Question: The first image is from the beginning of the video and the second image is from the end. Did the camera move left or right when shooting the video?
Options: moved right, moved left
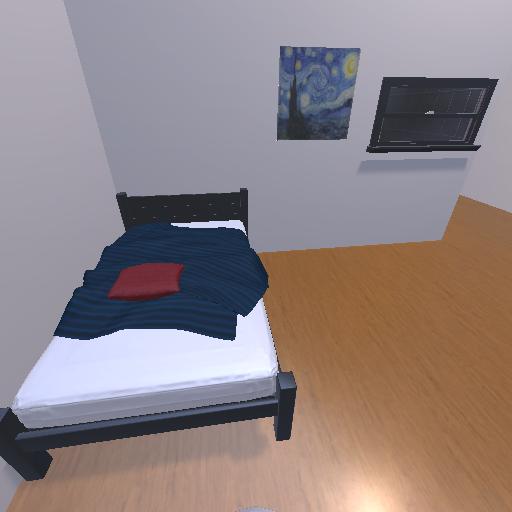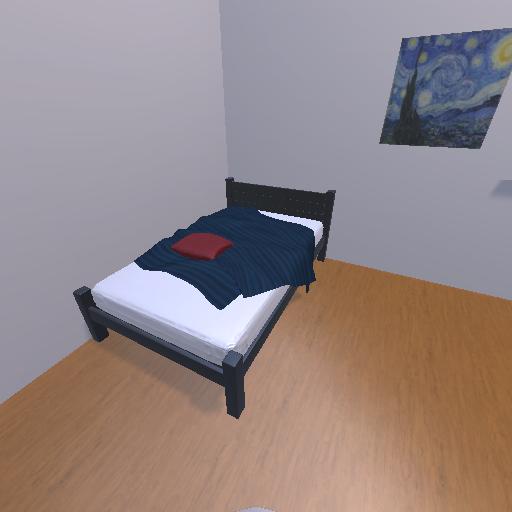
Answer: moved right